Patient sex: M
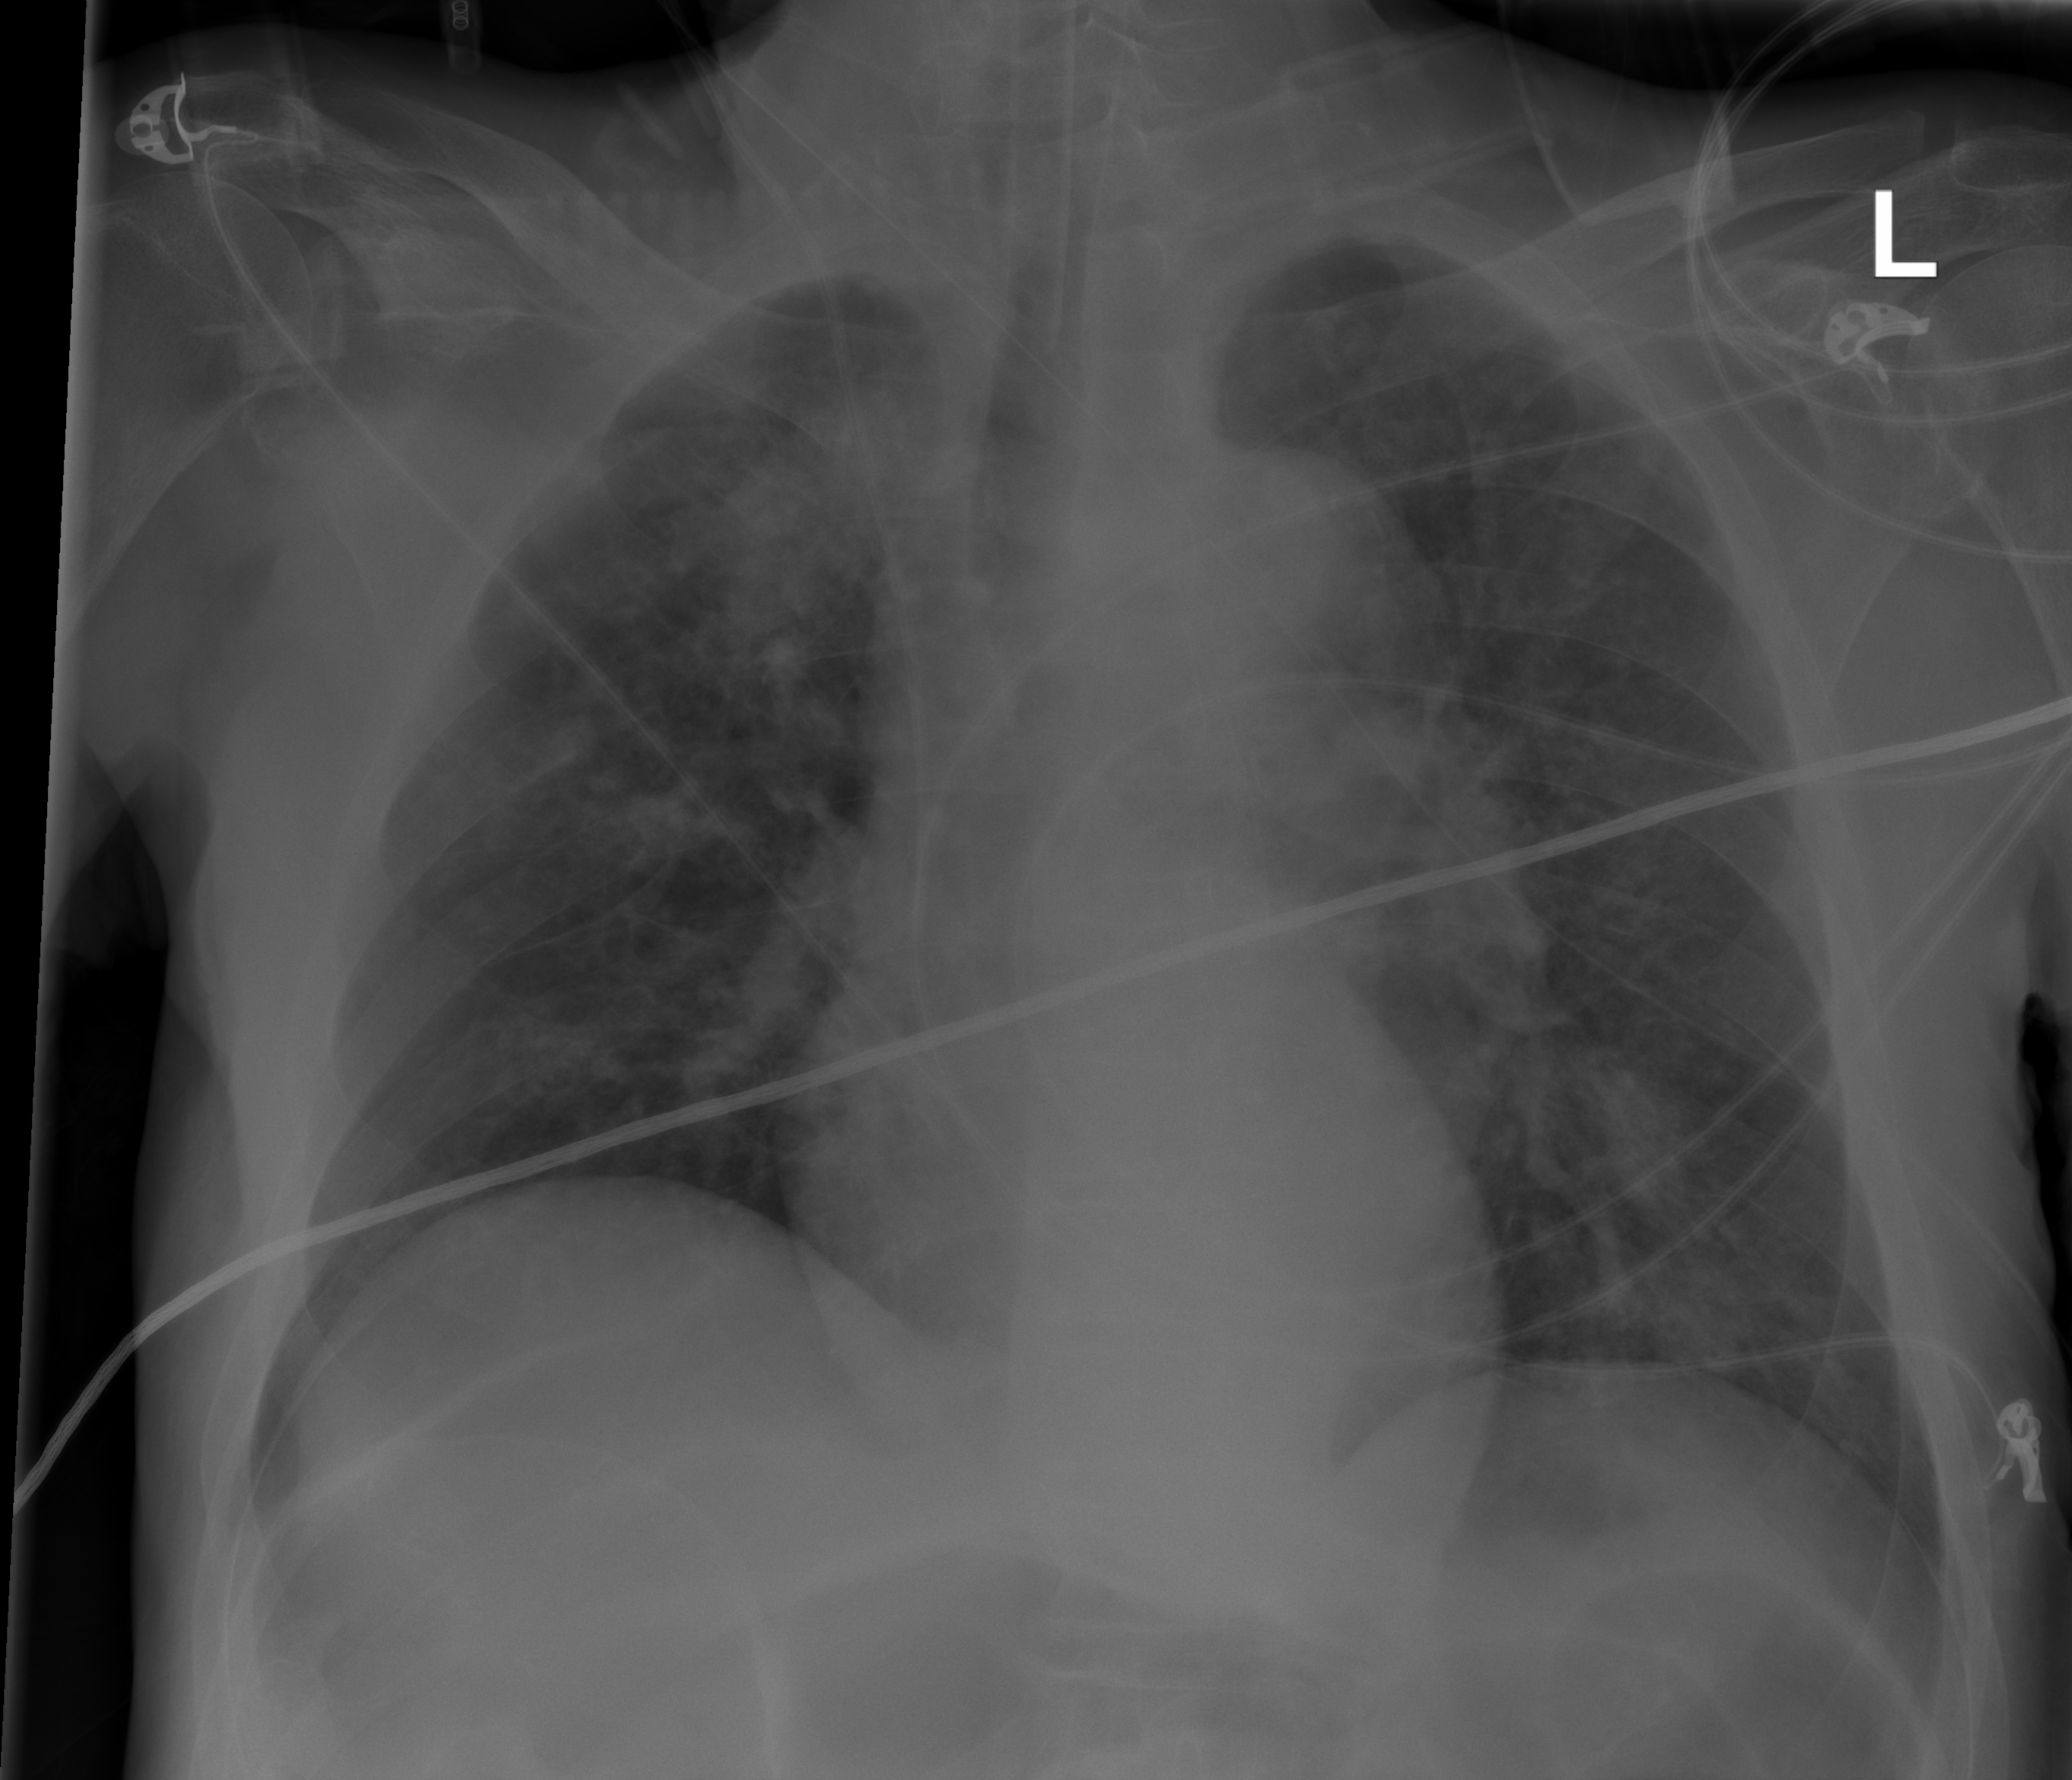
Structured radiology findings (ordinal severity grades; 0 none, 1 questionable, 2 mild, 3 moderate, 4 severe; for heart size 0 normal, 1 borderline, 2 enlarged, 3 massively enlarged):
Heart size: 0
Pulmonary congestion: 1
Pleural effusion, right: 0
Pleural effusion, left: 0
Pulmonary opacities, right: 2
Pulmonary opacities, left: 2
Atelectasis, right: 2
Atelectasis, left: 2